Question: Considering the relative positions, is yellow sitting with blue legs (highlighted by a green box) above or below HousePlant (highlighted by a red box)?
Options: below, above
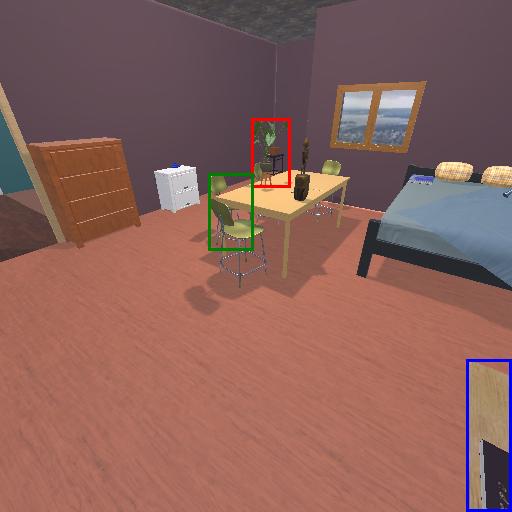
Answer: below